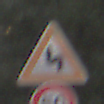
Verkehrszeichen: DoppelkurveZunaechstLinks
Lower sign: Geschwindigkeit50
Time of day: MorningAfternoon
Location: Outdoor (Urban)
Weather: PartlyCloudy
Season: NotSpecified
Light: Natural